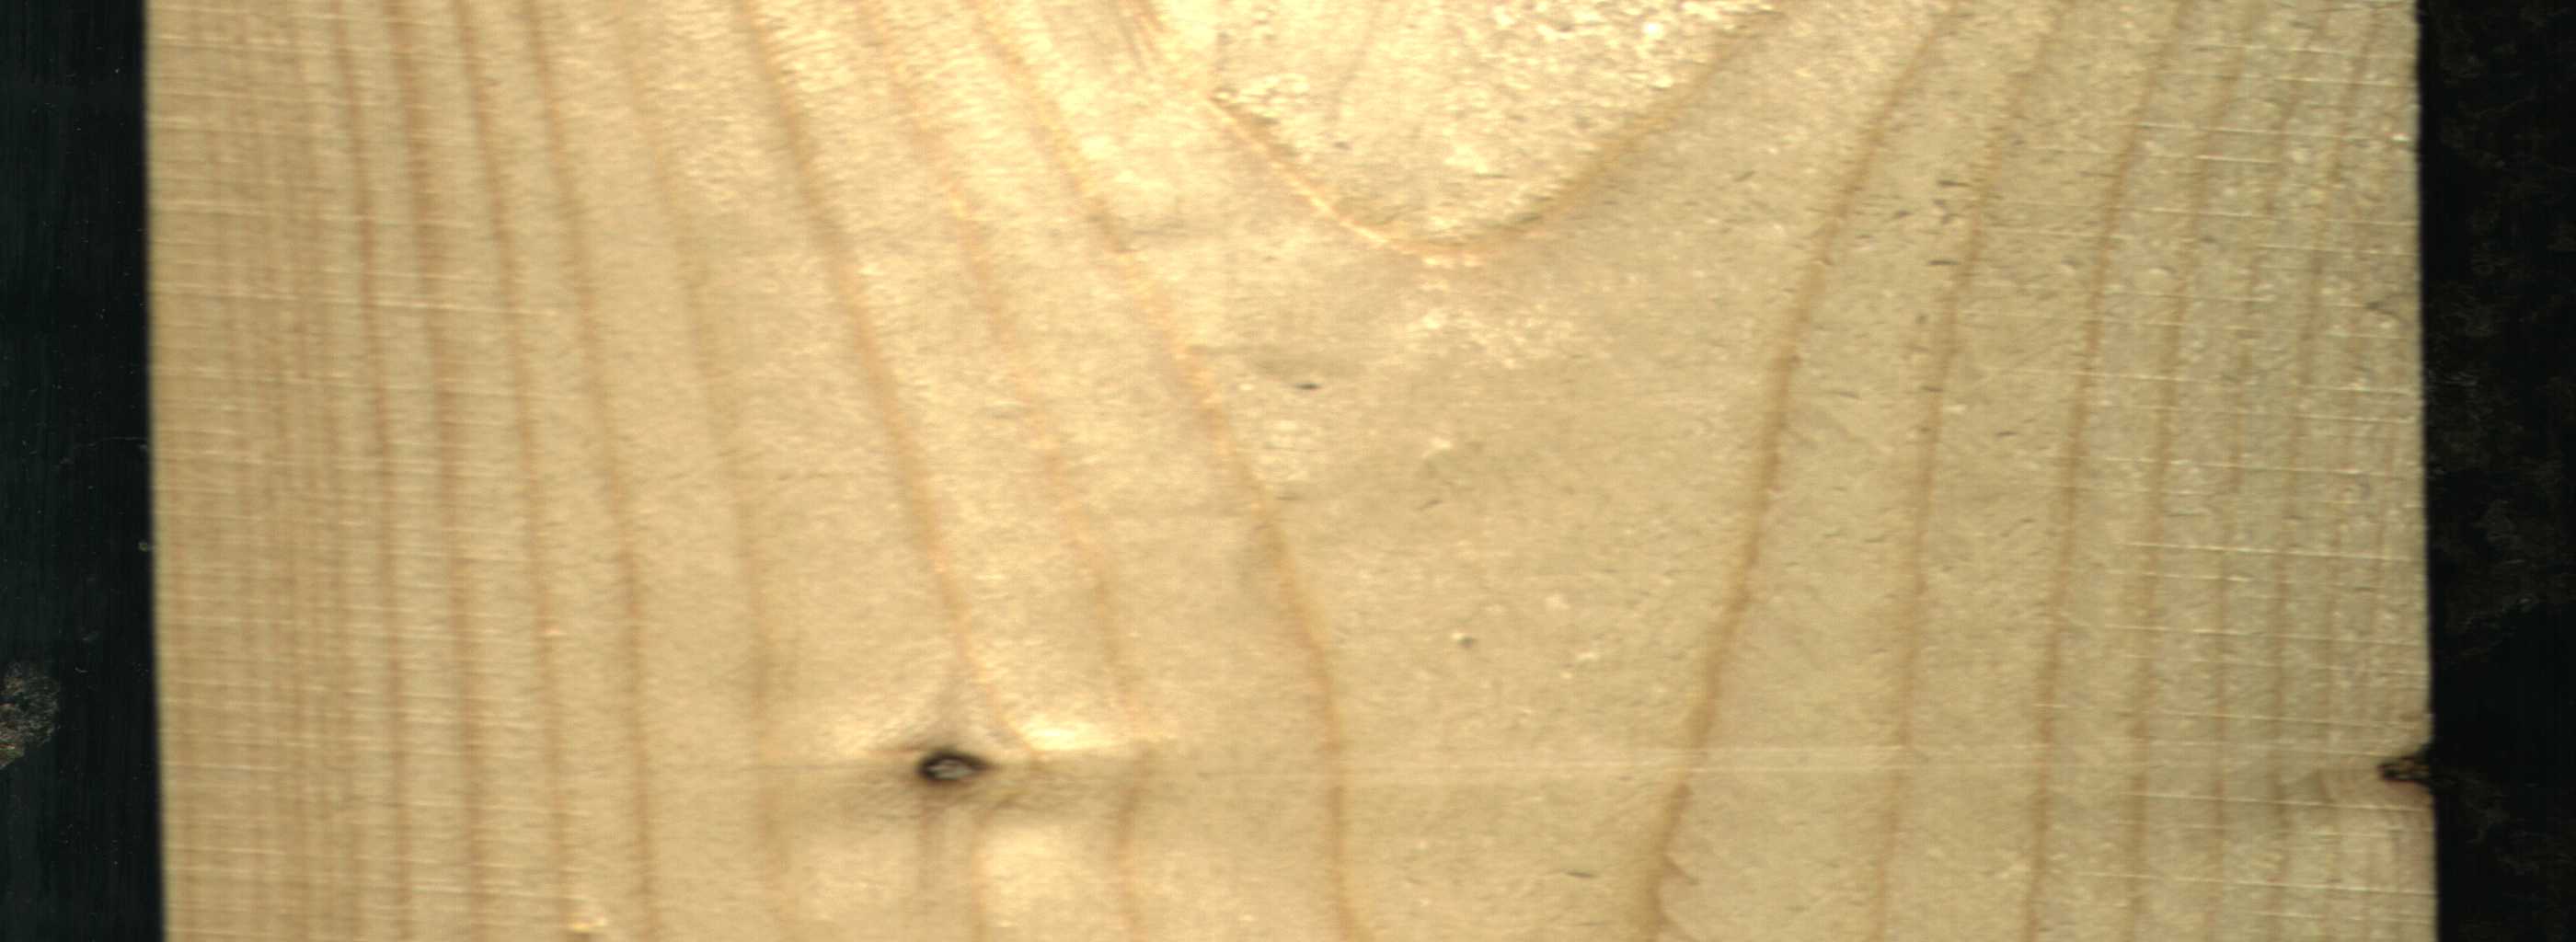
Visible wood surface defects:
Knot_missing
Dead_Knot